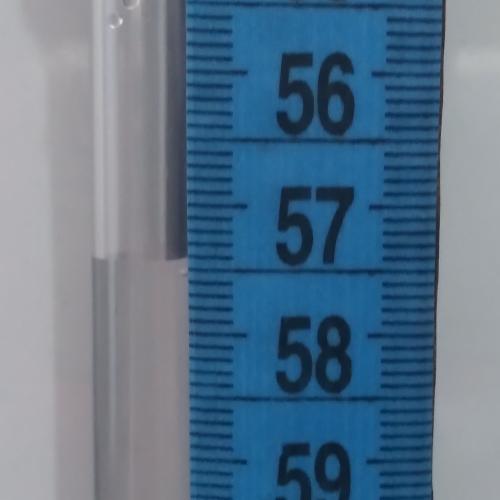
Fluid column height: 57.4 cm